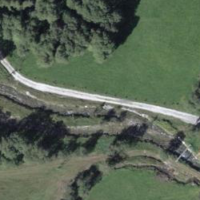
EUNIS habitat code: 24
Species observed at this site:
Saxifraga aizoides